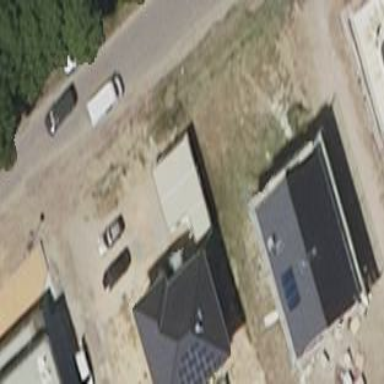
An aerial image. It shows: House with hipped roof.